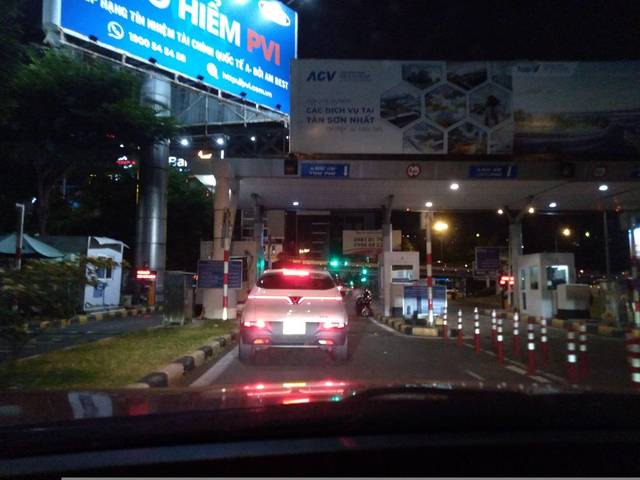
Region: Vietnam
Coordinates: 10.813, 106.664